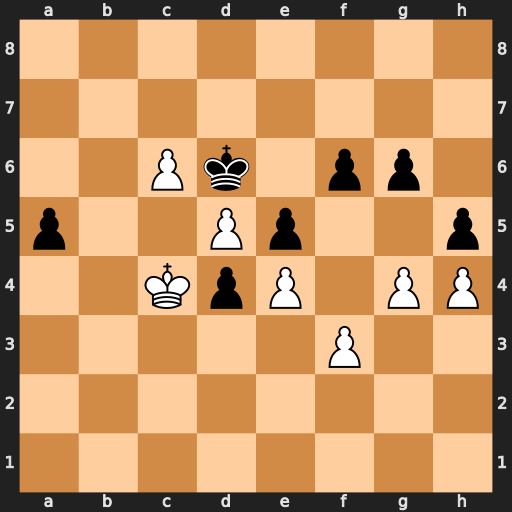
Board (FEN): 8/8/2Pk1pp1/p2Pp2p/2KpP1PP/5P2/8/8
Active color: w
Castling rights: -
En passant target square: -
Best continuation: gxh5 gxh5 Kb5 d3 Kb6 d2 c7 d1=Q c8=Q